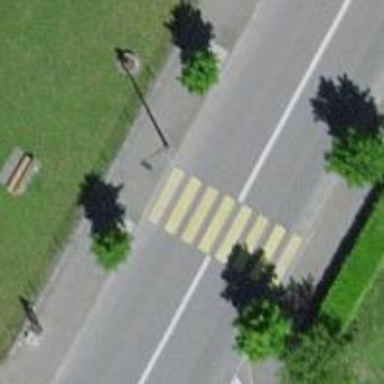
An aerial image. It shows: Marked uncontrolled road crossing.